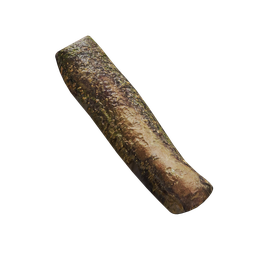
Label: nature